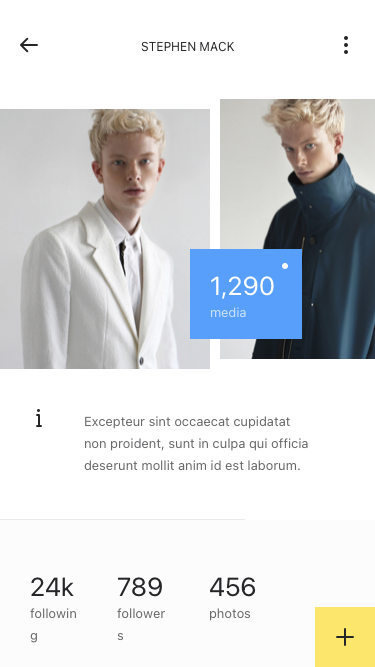
Text in this UI design:
Excepteur sint occaecat cupidatat non proident, sunt in culpa qui officia deserunt mollit anim id est laborum.
1,290
media
789
456
followers
photos
24k
following